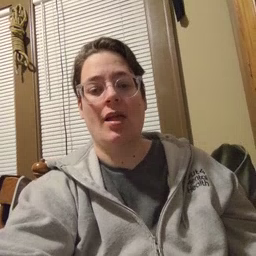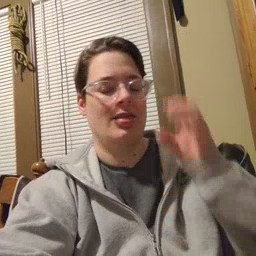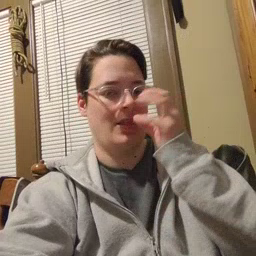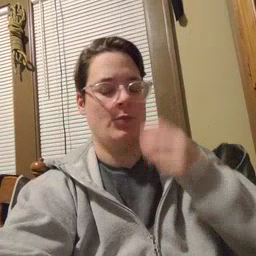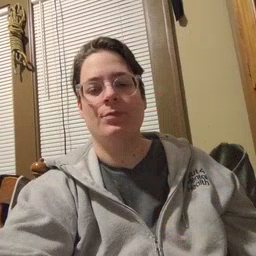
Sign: clown